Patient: sex M, age 80
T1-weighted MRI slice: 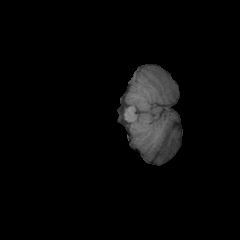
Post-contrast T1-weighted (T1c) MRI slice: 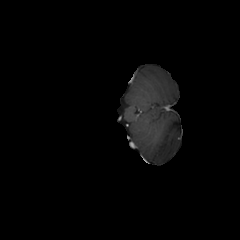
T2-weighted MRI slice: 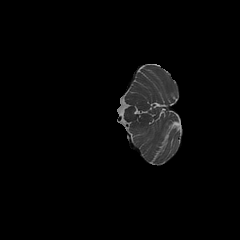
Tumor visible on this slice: no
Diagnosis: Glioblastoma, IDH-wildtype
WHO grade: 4